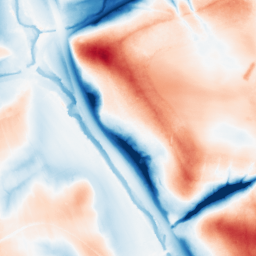
Category: classical
Decomposition family: gaussian_anisotropic
Decomposition parameters: sigma_x: 20
sigma_y: 20
Upsampling method: quadratic
Upsampling parameters: scale: 2
Upsampling scale: 2